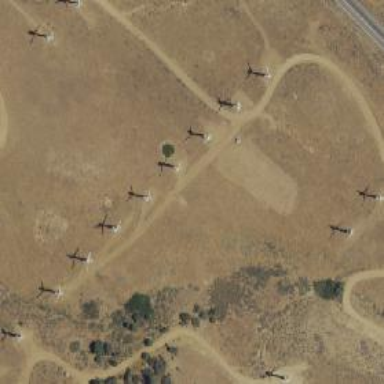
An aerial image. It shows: Wind power generator.